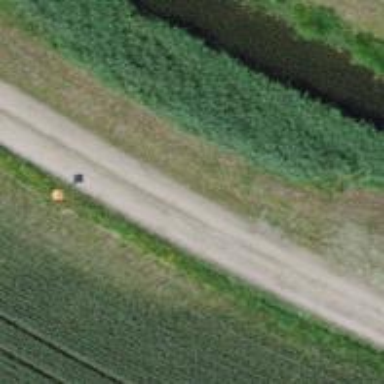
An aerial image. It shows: View of pole with roofed pipeline marker.